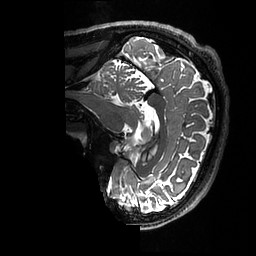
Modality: T2w
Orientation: sagittal
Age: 26
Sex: male
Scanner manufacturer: ge
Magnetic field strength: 3 T
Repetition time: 3.202 s
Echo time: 0.0669 s